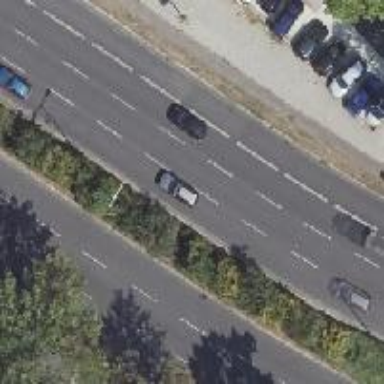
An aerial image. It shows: Secondary asphalt road with lane markings. It is dual carriageway with shared busway on the right and lane parking on the right side.